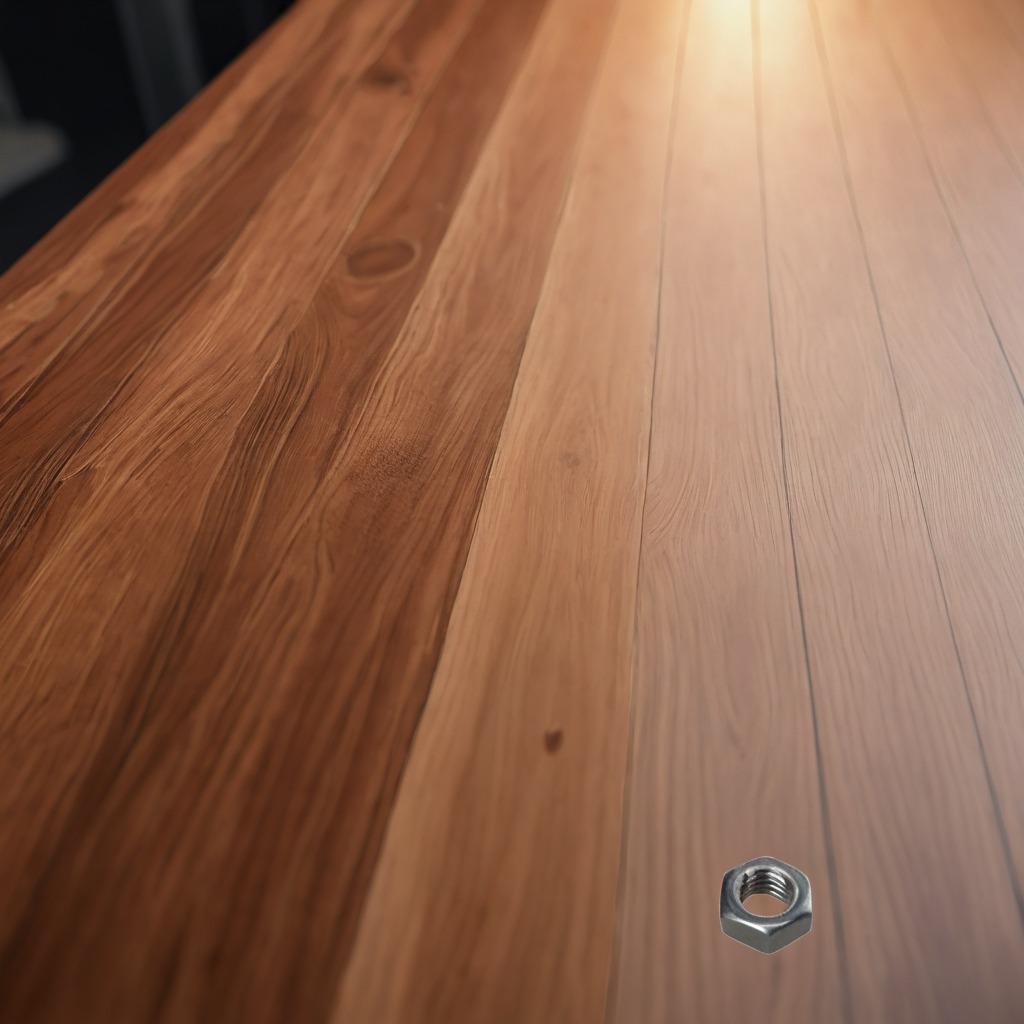
A metal nut is lying on the wooden table in a carpentry studio.